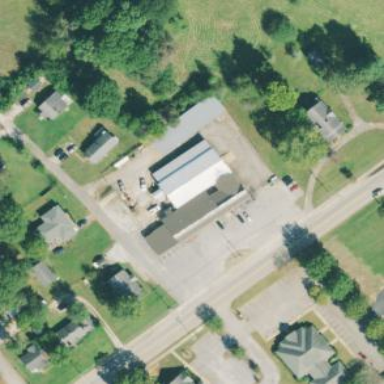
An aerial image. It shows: Retail building.